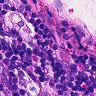
Metastatic tissue present: no